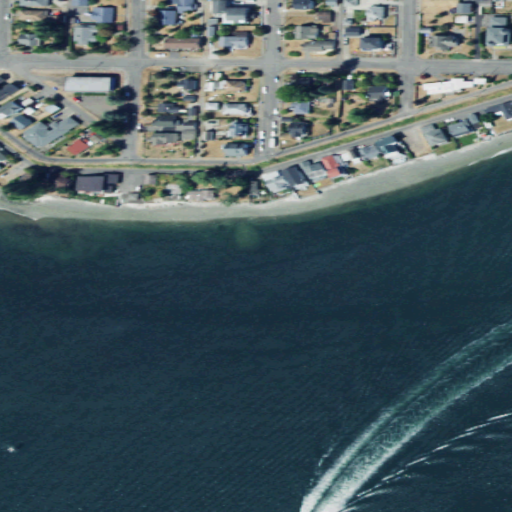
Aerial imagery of cape in Washington named Point Herron containing open water, medium intensity development, barren land, herbaceous wetlands, high intensity development, and low intensity development